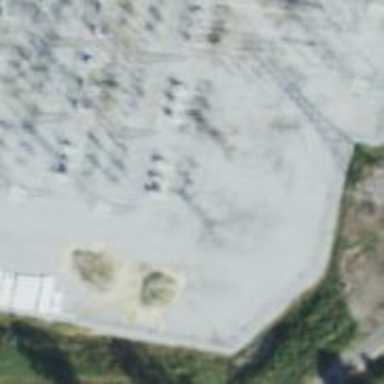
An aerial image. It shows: Switch used for power control.